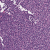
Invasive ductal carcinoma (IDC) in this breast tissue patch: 1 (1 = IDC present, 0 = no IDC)